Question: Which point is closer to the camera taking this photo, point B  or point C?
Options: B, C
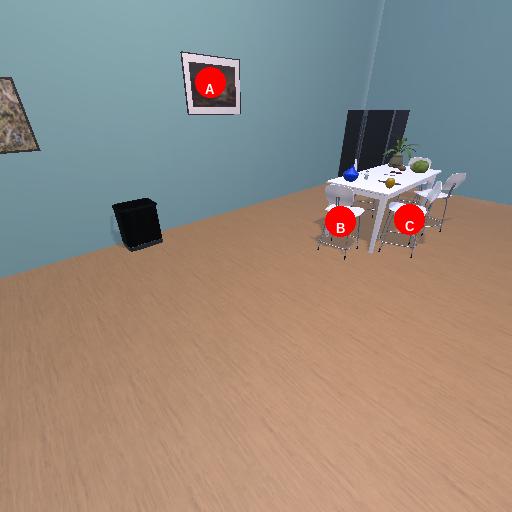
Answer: B